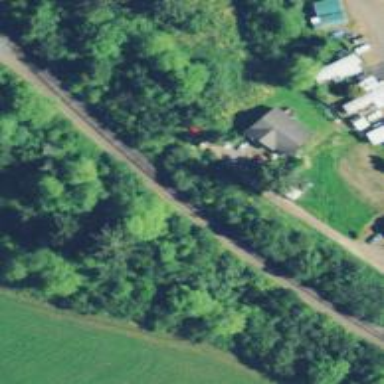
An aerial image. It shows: Railway track.